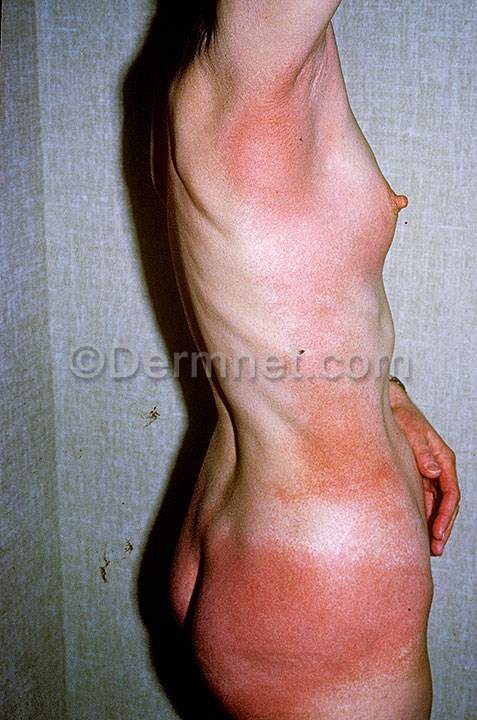
Disease: Poison Ivy Photos and other Contact Dermatitis